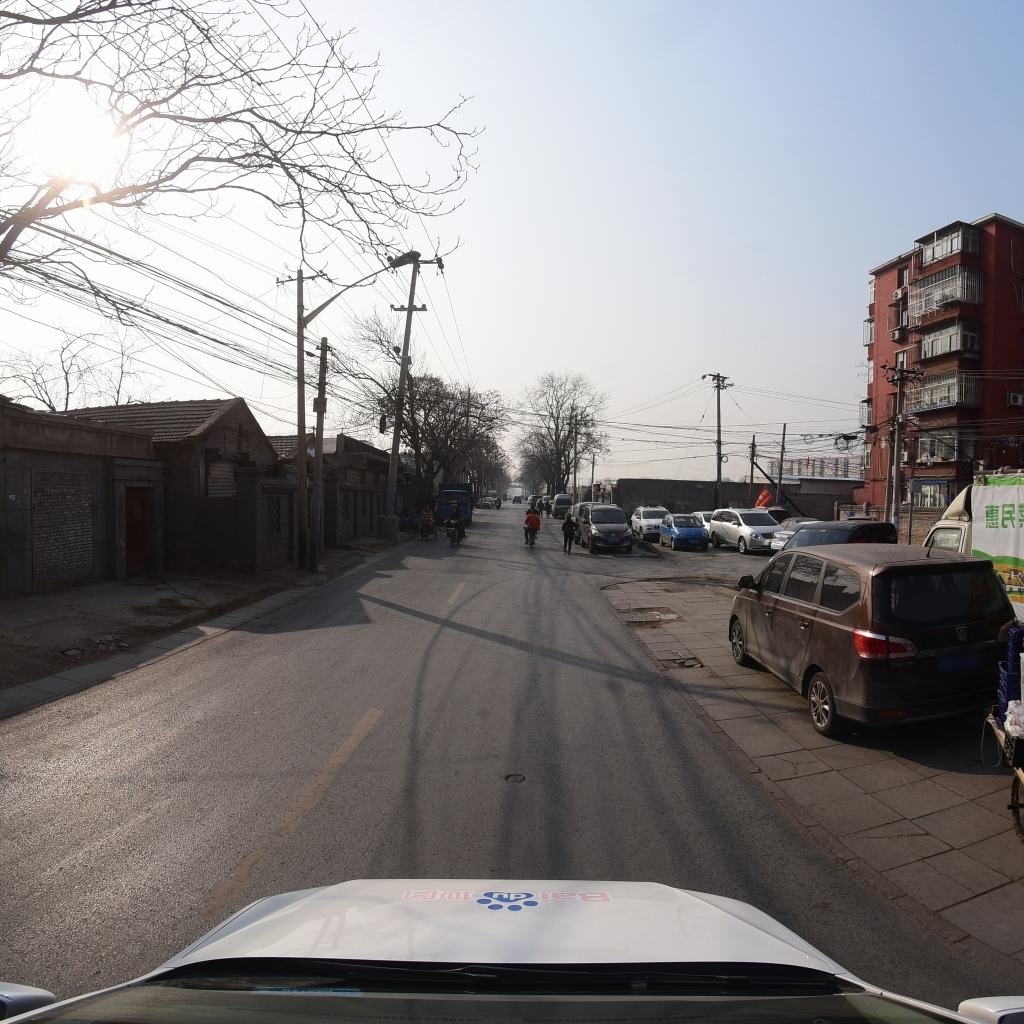
Region: Fengtai
Road damage annotations: alligator crack, manhole cover, pothole